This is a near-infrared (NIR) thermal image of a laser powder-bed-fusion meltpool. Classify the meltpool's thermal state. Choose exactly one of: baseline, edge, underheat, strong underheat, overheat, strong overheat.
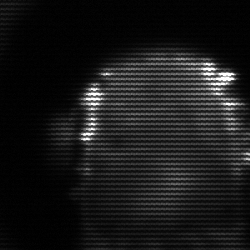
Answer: baseline